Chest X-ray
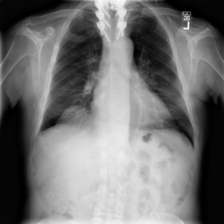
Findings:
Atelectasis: negative
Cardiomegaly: negative
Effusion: negative
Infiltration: negative
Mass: negative
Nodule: negative
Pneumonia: negative
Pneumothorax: negative
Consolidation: negative
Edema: negative
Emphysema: negative
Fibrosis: negative
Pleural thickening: negative
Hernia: negative